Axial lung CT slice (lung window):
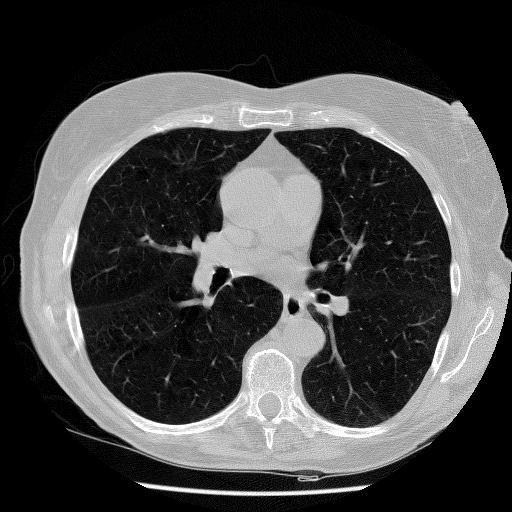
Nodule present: no